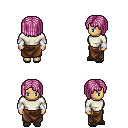
a pixel art fantasy rpg character, female body template, human, tanned skin, white long-sleeve shirt, robe skirt, pink pageboy hairstyle, white cloth bracers, gray slippers, four views (front, back, left, right), 2x2 character sprite sheet, small pixel art, hard edges, no anti-aliasing